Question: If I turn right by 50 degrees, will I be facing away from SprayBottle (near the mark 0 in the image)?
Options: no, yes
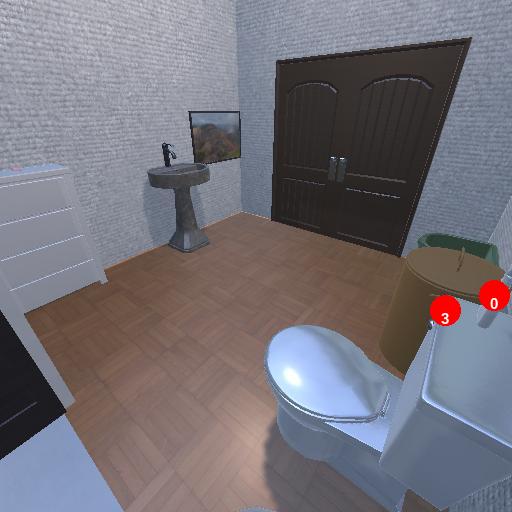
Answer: no